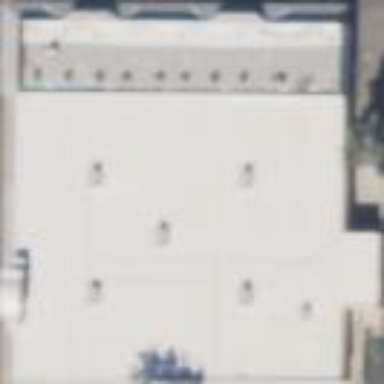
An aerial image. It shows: Retail building.